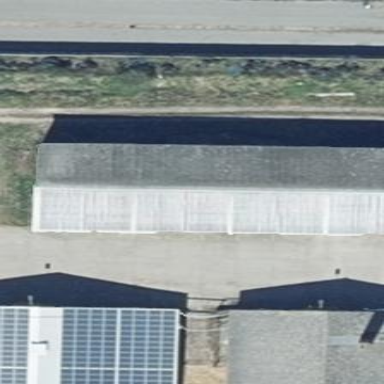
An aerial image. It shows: Gabled farm auxiliary building with grey roof. The roof is oriented along the structure.